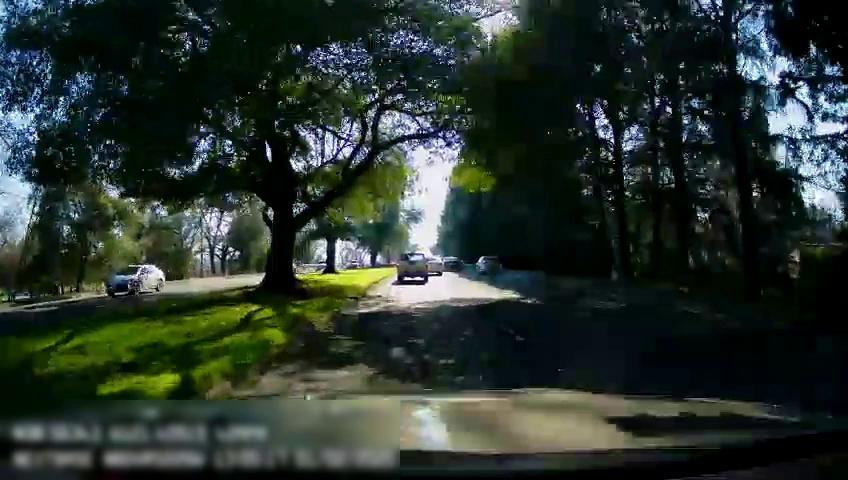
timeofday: Day
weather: Sunny
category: Drivable Space
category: Drivable Space
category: Vehicles | SUV
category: Vehicles | Truck
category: Vehicles | Car
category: Vehicles | Car
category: Vehicles | Car
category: Lanes | Current Lane